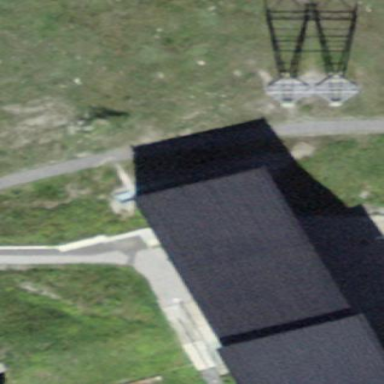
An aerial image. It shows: Service building.